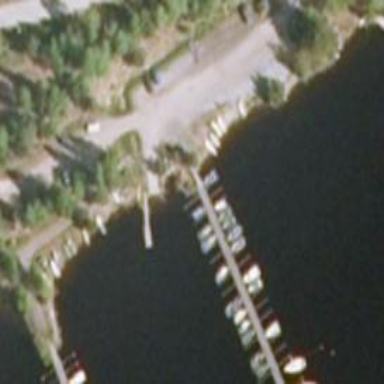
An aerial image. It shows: Slipway on leisure land.